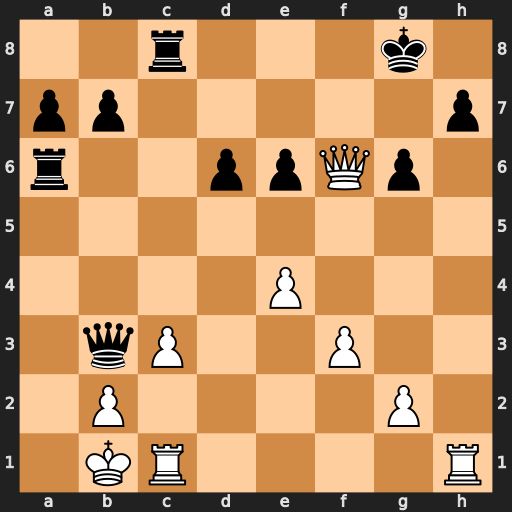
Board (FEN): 2r3k1/pp5p/r2ppQp1/8/4P3/1qP2P2/1P4P1/1KR4R
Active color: w
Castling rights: -
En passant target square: -
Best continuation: Rxh7 Qa2+ Kc2 Rxc3+ Kxc3